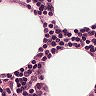
Metastatic tissue present: no